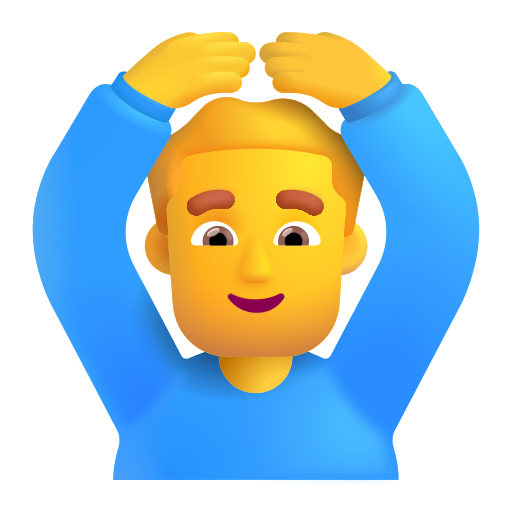
man gesturing ok color default